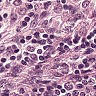
Metastatic tissue present: no